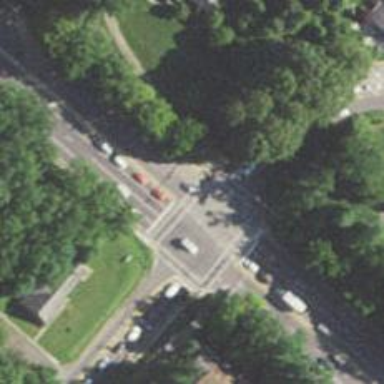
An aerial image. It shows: Marked crossing on the road.